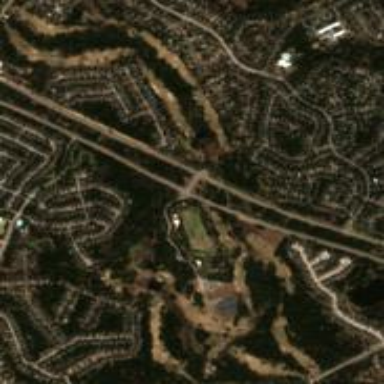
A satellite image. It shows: Golf course.